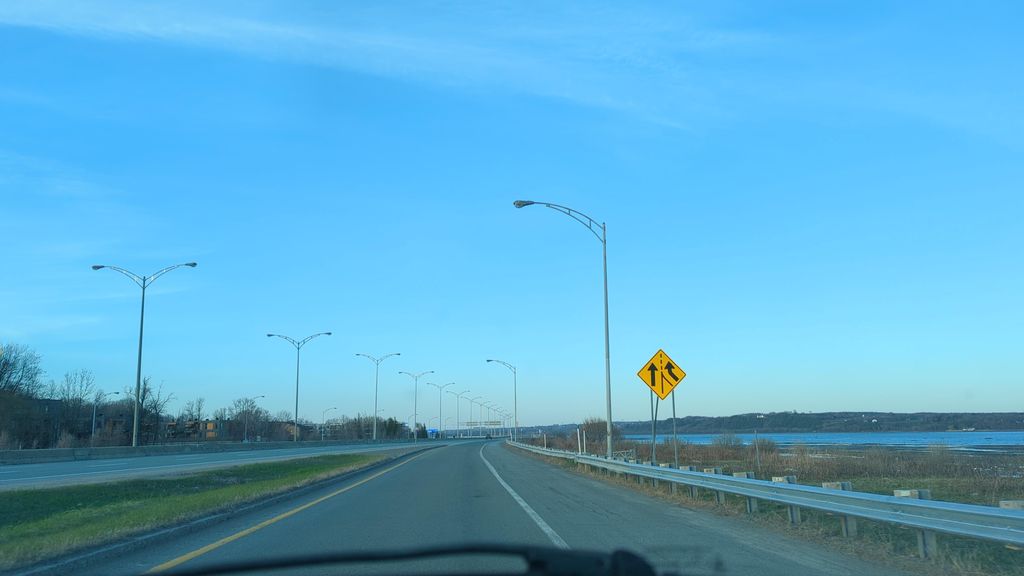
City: quebec_city